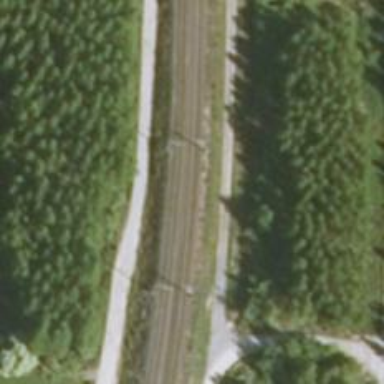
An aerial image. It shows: Railway with continuous electrified contact line.